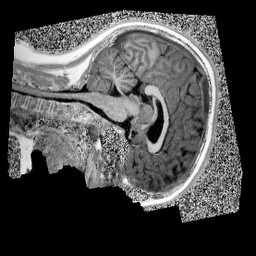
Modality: UNIT1
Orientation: sagittal
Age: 11
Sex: female
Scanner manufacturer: siemens
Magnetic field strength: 3 T
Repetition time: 4 s
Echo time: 0.00299 s